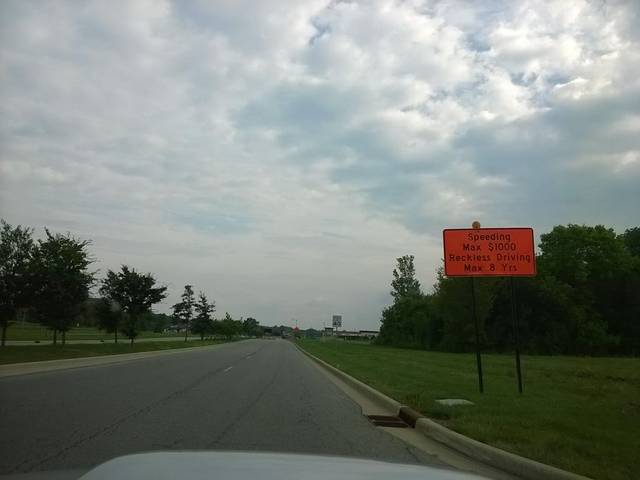
Region: United States
Coordinates: 39.959, -86.163